Interaction volume radius: 5 \u00c5
Interaction volume height: 15 \u00c5
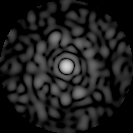
Disorder parameter: 0.8192